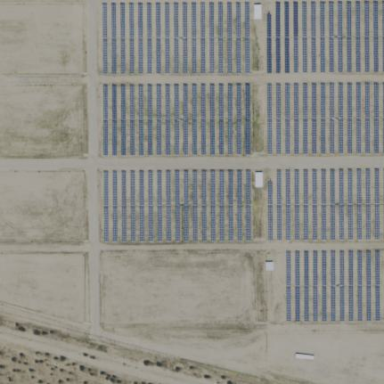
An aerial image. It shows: Solar power plant using photovoltaic technology.